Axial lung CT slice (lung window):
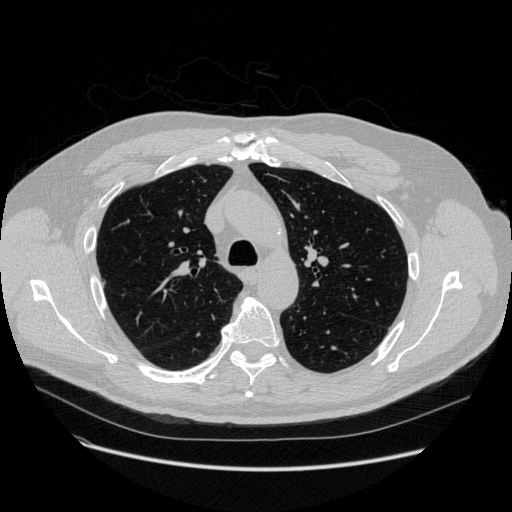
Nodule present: yes
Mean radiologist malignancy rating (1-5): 2.5